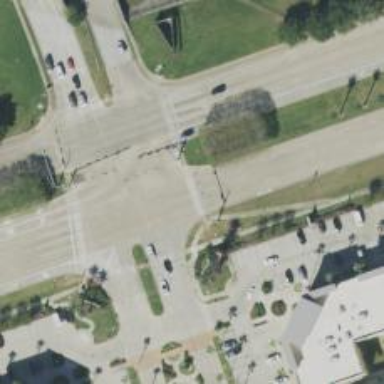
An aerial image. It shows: Zebra crossing on the road.